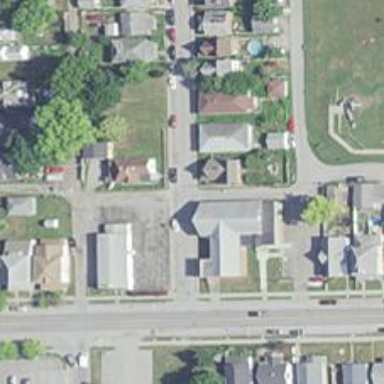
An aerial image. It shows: Alley classified as service road.